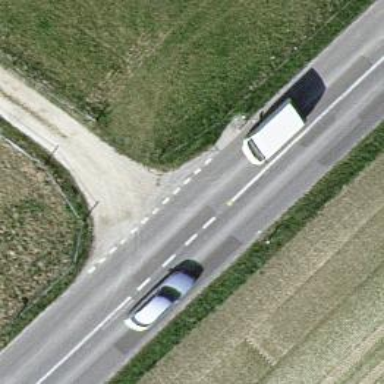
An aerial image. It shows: Tertiary road.